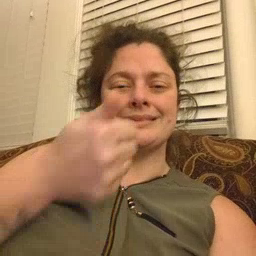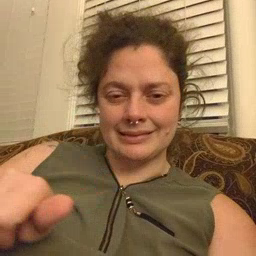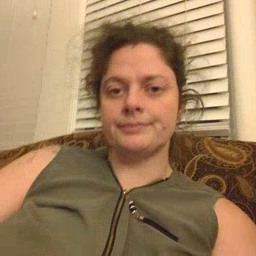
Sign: any